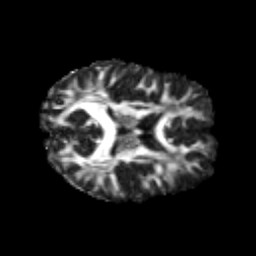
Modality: FA
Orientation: axial
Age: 25
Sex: male
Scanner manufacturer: siemens
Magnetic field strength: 3 T
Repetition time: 3.5 s
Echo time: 0.125 s